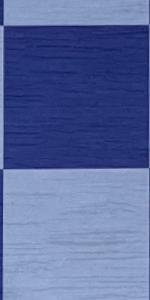
Label: Empty